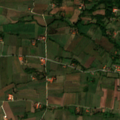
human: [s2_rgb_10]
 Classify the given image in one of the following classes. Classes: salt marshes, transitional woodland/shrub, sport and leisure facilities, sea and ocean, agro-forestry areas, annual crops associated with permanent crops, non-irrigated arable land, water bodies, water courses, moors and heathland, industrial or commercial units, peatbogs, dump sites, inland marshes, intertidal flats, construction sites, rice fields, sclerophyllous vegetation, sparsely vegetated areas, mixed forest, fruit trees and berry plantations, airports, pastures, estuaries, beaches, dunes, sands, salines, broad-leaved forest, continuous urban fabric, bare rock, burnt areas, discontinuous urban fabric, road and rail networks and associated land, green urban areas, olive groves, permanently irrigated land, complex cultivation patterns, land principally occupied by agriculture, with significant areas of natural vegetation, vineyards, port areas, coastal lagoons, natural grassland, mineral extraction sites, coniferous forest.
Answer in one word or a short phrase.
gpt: complex cultivation patterns, land principally occupied by agriculture, with significant areas of natural vegetation